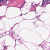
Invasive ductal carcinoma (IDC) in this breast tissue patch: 0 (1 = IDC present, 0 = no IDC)